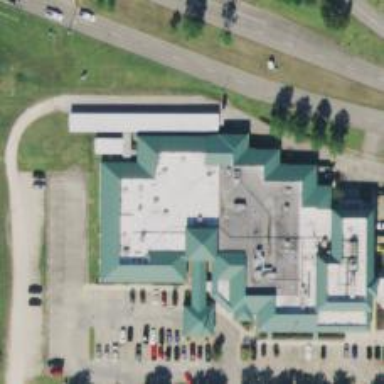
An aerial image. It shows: Hospital providing healthcare services.